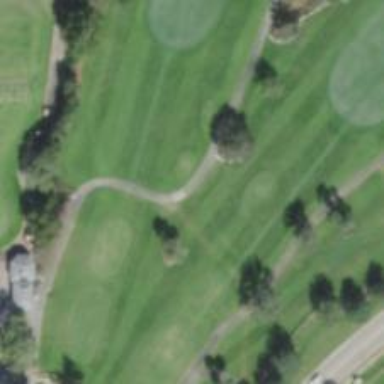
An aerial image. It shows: Golf cartpath that is also road path.